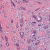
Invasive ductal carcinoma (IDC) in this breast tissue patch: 1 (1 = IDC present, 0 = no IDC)